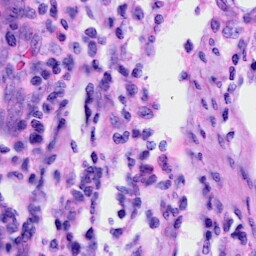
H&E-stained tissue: Cervix